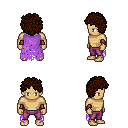
a pixel art fantasy rpg character, male body template, human, tanned skin, maroon tattered cape, magenta pants, brown curly afro hairstyle, cloth bracers, four views (front, back, left, right), 2x2 character sprite sheet, small pixel art, hard edges, no anti-aliasing